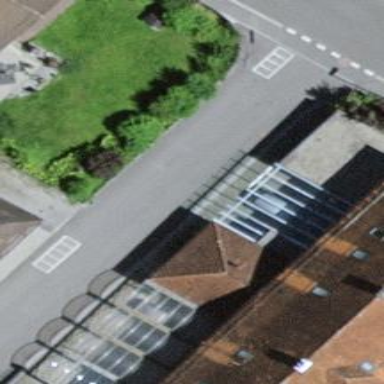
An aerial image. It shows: View of roof of building.